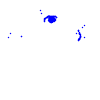
Particle: electron